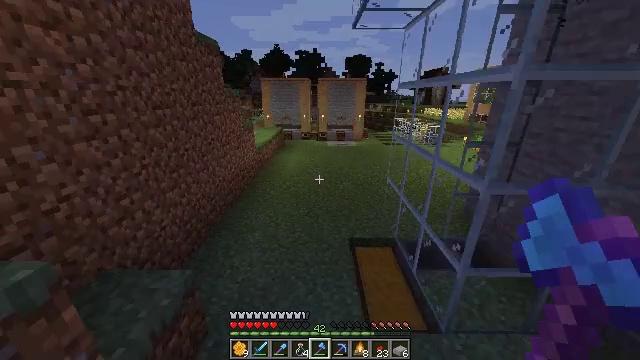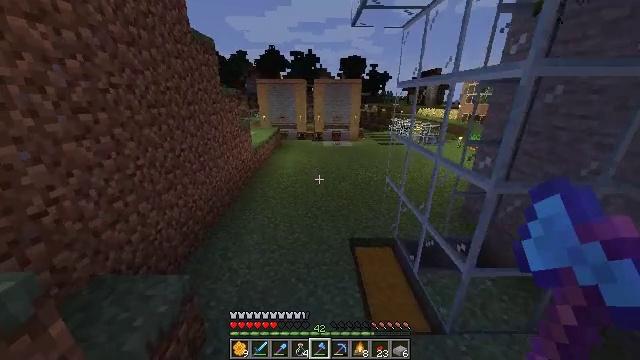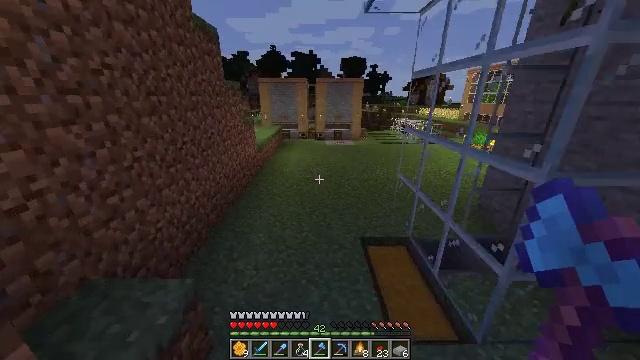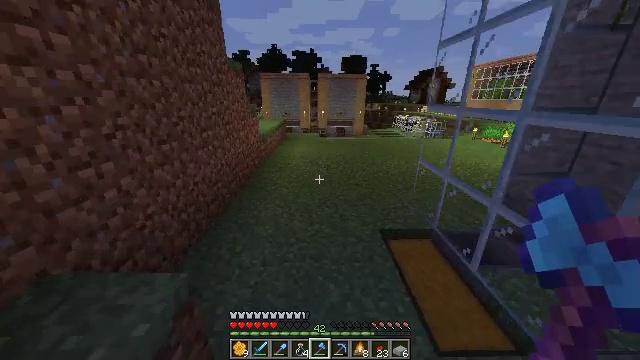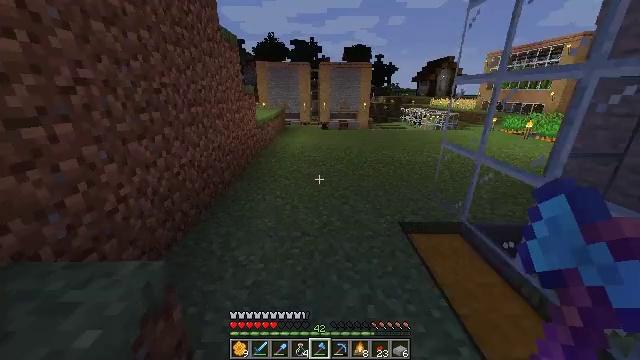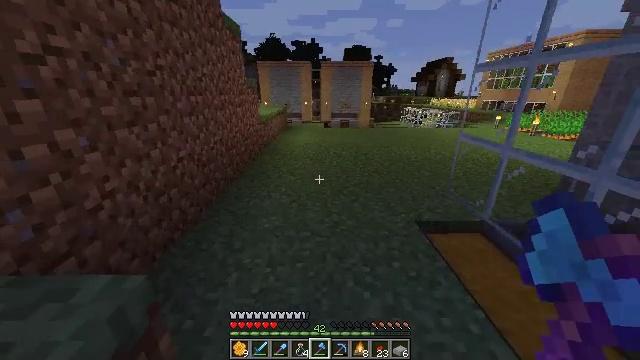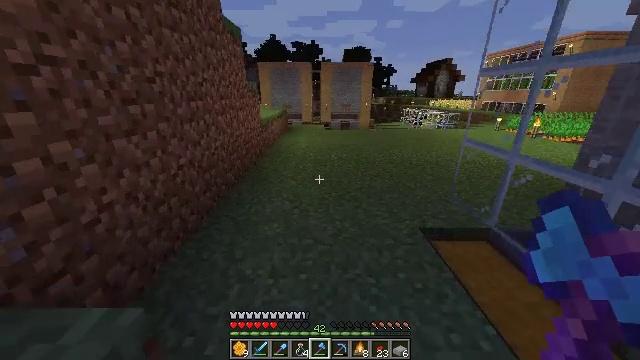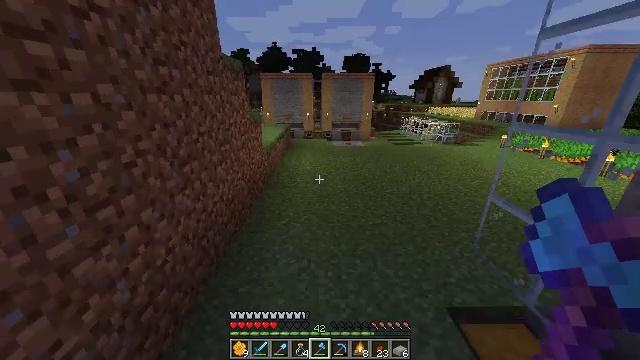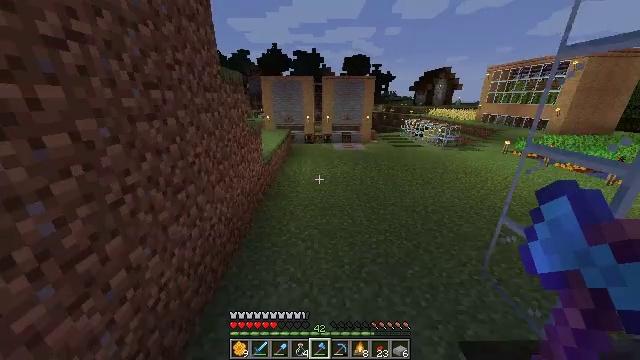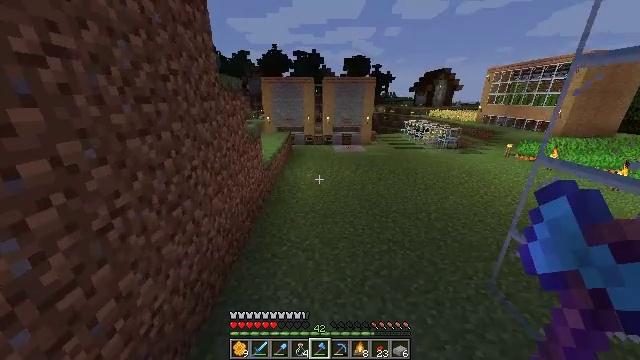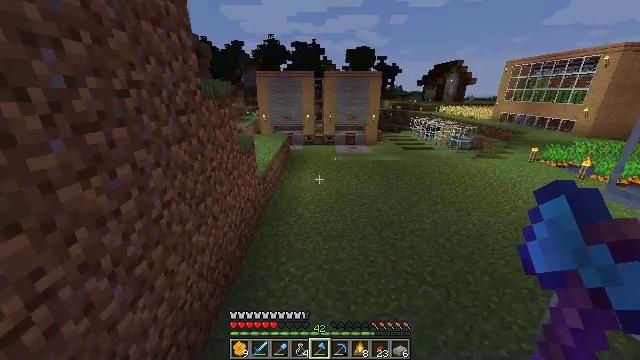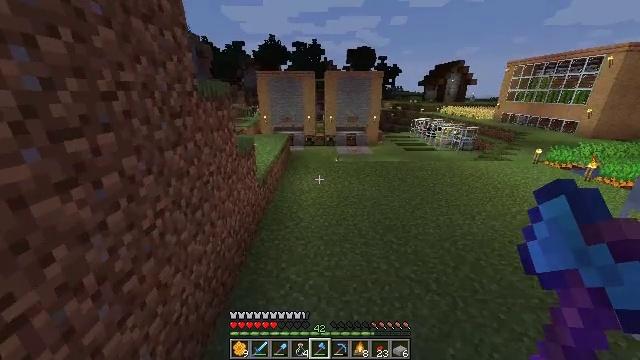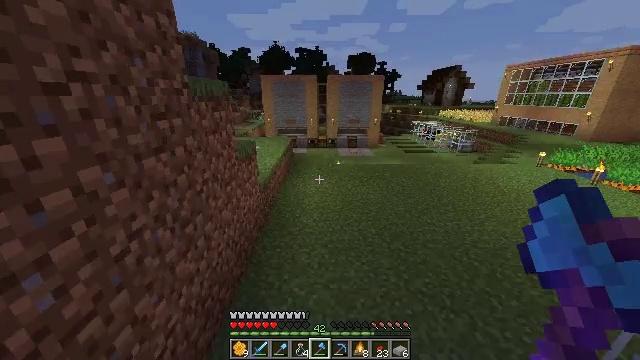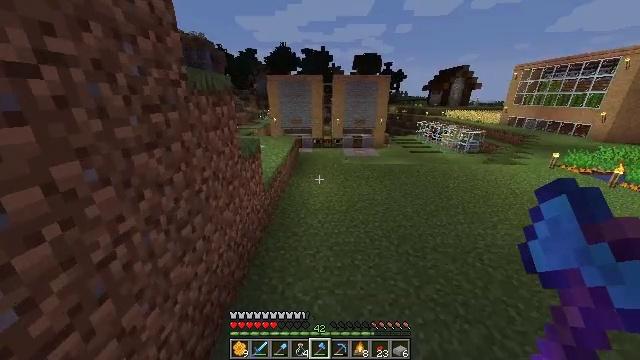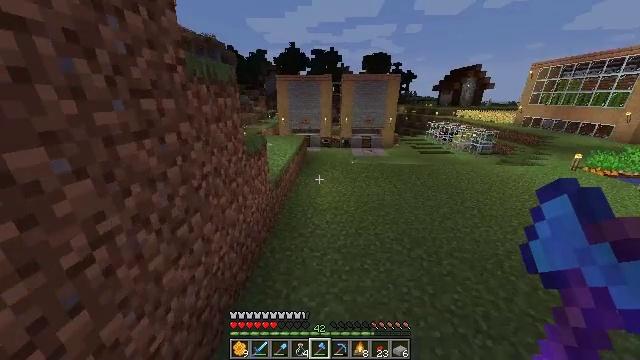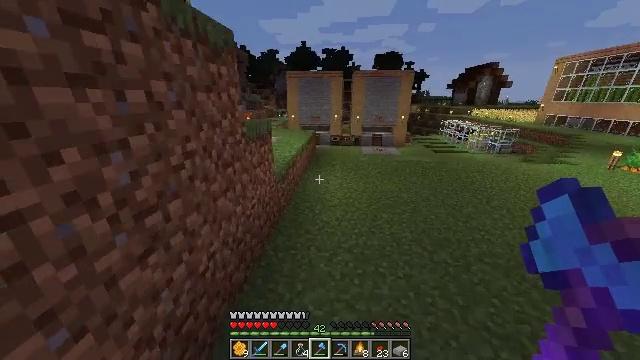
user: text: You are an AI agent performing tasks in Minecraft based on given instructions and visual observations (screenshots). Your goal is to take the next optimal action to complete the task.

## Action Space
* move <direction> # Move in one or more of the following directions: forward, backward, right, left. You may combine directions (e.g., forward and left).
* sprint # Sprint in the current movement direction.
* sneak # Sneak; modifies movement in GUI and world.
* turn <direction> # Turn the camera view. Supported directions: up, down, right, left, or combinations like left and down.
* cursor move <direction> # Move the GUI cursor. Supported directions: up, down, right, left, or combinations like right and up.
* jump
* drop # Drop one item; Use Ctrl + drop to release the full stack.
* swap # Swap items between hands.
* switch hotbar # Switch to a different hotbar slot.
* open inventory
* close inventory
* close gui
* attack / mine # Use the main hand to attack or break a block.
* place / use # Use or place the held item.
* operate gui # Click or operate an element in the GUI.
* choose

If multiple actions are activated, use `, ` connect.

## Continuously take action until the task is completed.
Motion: motion action
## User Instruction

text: Interact with the crafting table to craft a glass bottle.
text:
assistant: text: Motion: move forward, turn right, jump
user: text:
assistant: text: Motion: move forward, jump
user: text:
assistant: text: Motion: move forward, jump
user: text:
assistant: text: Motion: move forward, jump
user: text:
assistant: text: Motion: move forward, sprint, jump
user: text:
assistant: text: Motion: move forward, sprint, jump
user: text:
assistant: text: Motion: move forward, sprint, jump
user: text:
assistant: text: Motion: move forward, sprint, jump
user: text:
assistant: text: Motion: move forward, jump
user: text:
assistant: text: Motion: move forward, jump
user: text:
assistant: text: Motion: move forward, jump
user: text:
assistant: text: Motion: move forward, jump
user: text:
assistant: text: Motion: move forward, turn left, jump
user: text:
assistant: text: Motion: move forward, turn left, jump
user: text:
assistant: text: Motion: move forward, turn left, jump
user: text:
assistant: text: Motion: move forward, sprint, turn left, jump
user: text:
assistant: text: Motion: move forward, sprint, turn left, jump
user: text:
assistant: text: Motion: move forward, sprint, turn left, jump
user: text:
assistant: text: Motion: move forward, sprint, jump
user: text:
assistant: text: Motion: move forward, jump
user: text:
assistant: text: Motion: move forward, turn left, jump
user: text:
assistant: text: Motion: move forward, turn left, jump
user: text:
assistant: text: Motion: move forward, turn left, jump
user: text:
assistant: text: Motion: move forward, turn left, jump
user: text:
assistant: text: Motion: move forward, turn left, jump
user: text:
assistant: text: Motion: move forward, turn left and down, jump
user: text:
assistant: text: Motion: move forward, turn left and down, jump
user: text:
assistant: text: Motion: move forward, sprint, turn left and down, jump
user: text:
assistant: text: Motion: move forward, sprint, turn left and down, jump
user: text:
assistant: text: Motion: move forward, sprint, turn left, jump